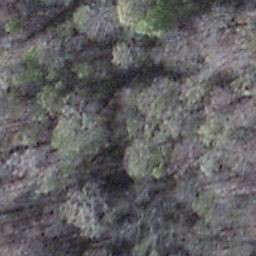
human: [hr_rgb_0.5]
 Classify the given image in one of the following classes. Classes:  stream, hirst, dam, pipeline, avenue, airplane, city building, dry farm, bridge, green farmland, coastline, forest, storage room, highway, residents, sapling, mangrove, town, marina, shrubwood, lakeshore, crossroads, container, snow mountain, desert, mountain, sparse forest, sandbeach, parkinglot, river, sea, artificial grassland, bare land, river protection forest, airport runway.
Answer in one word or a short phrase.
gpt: shrubwood